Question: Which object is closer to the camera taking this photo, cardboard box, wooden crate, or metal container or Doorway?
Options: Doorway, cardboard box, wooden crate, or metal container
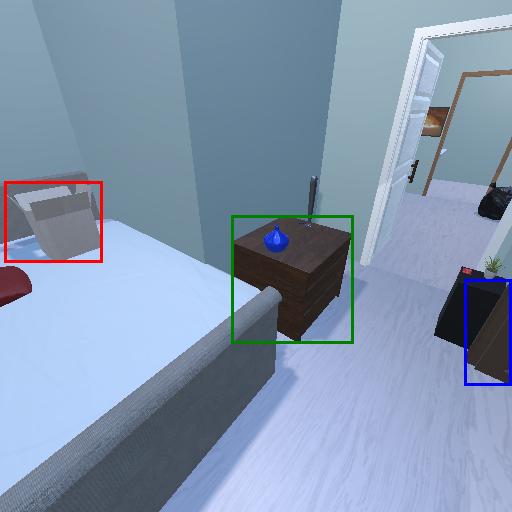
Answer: Doorway